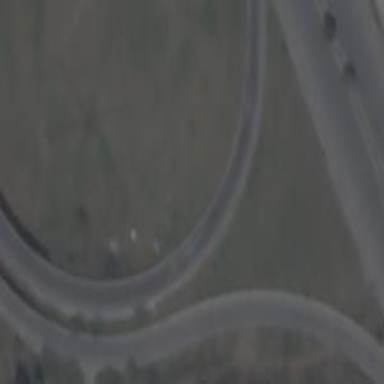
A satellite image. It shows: Cloverleaf junction on trunk link highway.